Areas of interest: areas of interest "Business Office Building"
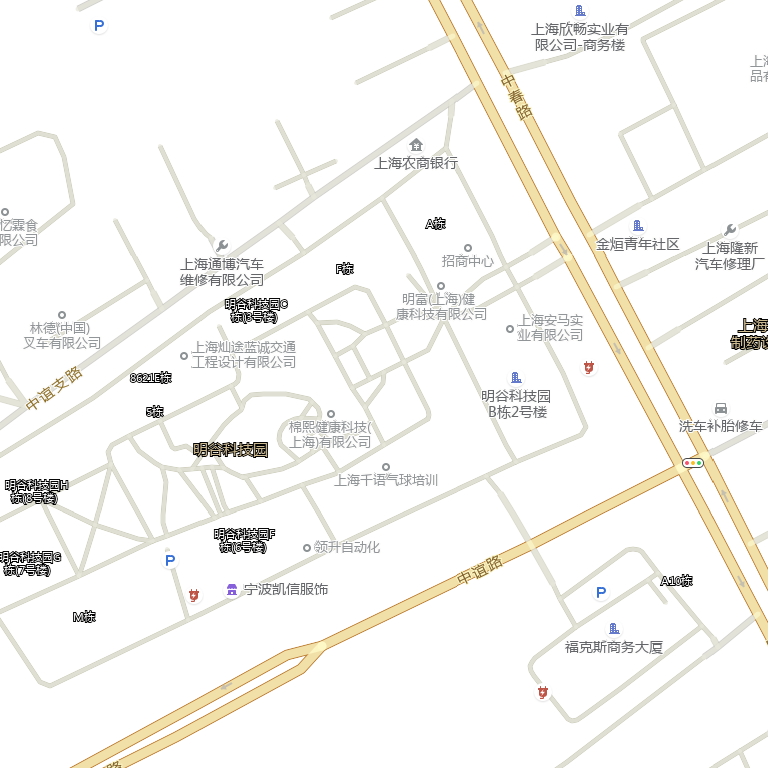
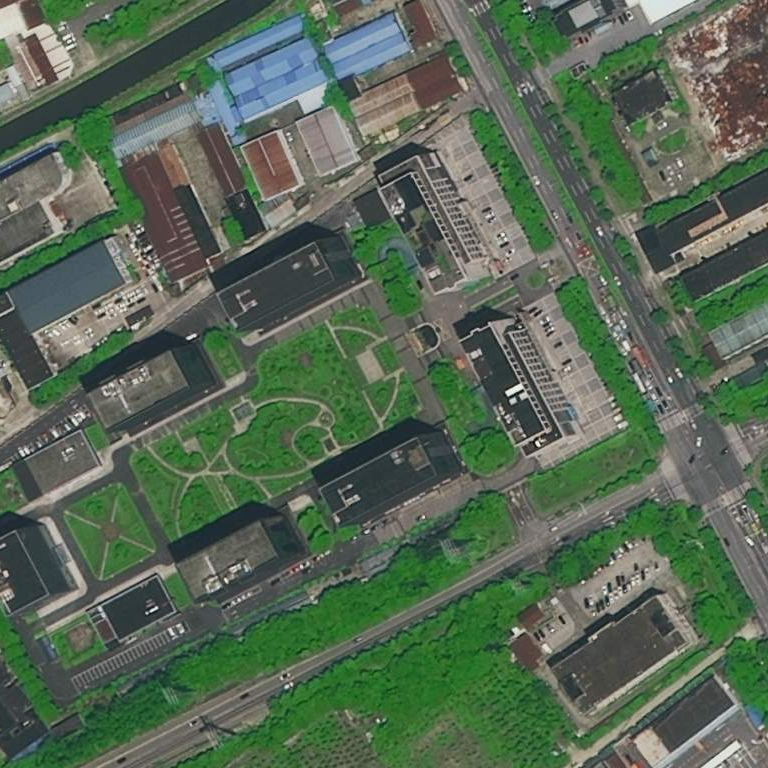